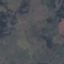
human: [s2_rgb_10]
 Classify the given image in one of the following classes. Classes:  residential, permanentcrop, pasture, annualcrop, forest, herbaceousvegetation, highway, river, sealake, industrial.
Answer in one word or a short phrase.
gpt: HerbaceousVegetation